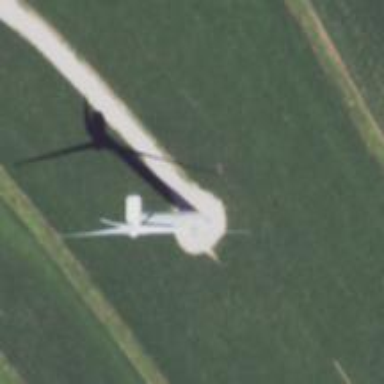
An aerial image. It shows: Wind generator powered by wind. The generator type is horizontal axis and it uses wind turbines.